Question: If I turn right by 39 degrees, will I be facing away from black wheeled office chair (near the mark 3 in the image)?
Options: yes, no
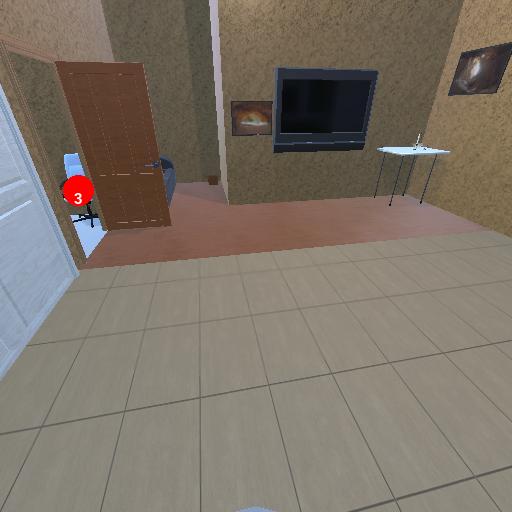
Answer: yes